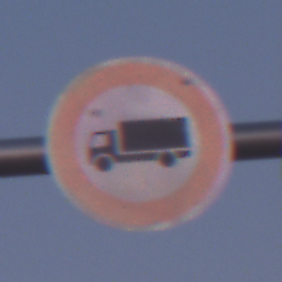
Verkehrszeichen: VerbotFuerKraftfahrzeugeUeberDreiKommaFuenfTonnen
Umgebung: Outdoor, Nature
Tageszeit: SunriseSunset
Wetter: Clear
Licht: Natural
Jahreszeit: NotSpecified
Kontrast: LowContrast